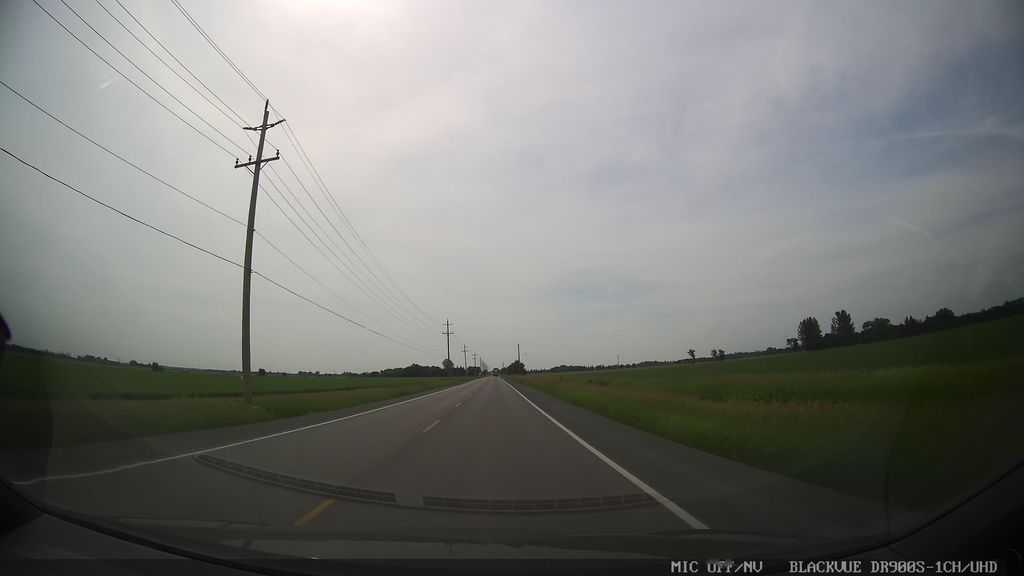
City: ottawa-gatineau